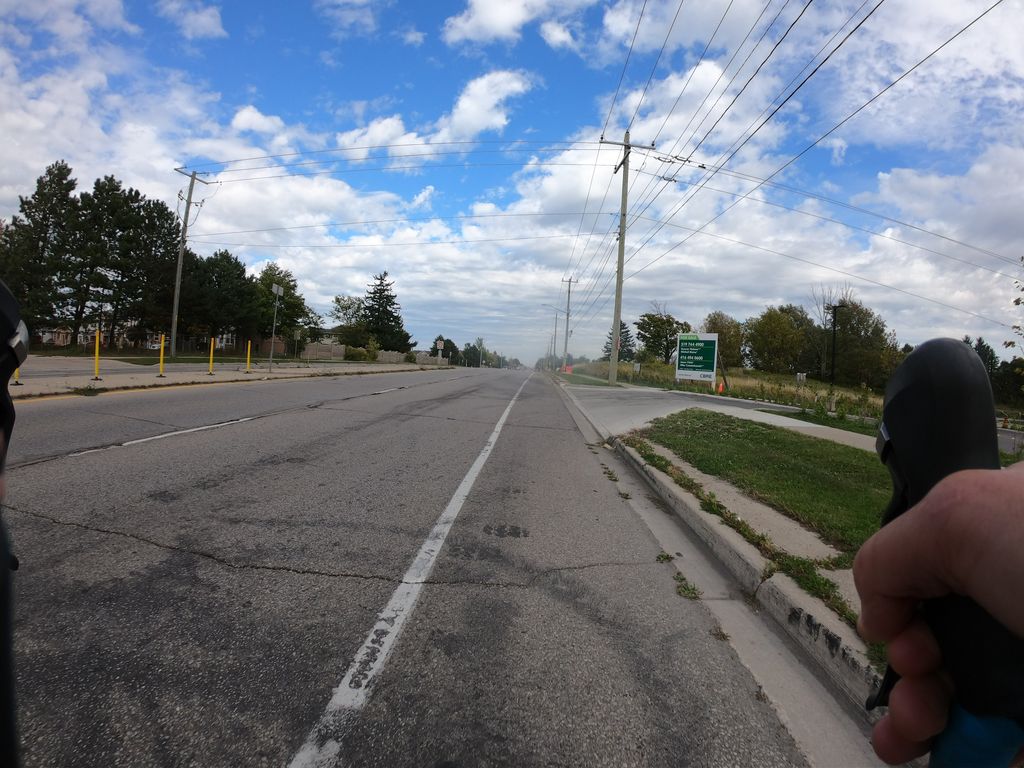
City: kitchener-waterloo